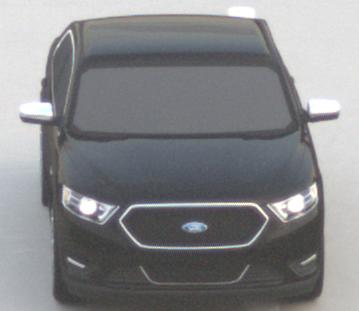
Make: Ford
Model: Taurus
Detailed model: SHO
Model produced from: 2012
Model produced until: 2019
Doors: 4
Color: black
Road condition: dry road
Daytime: sunrise or sunset
Contrast: low contrast